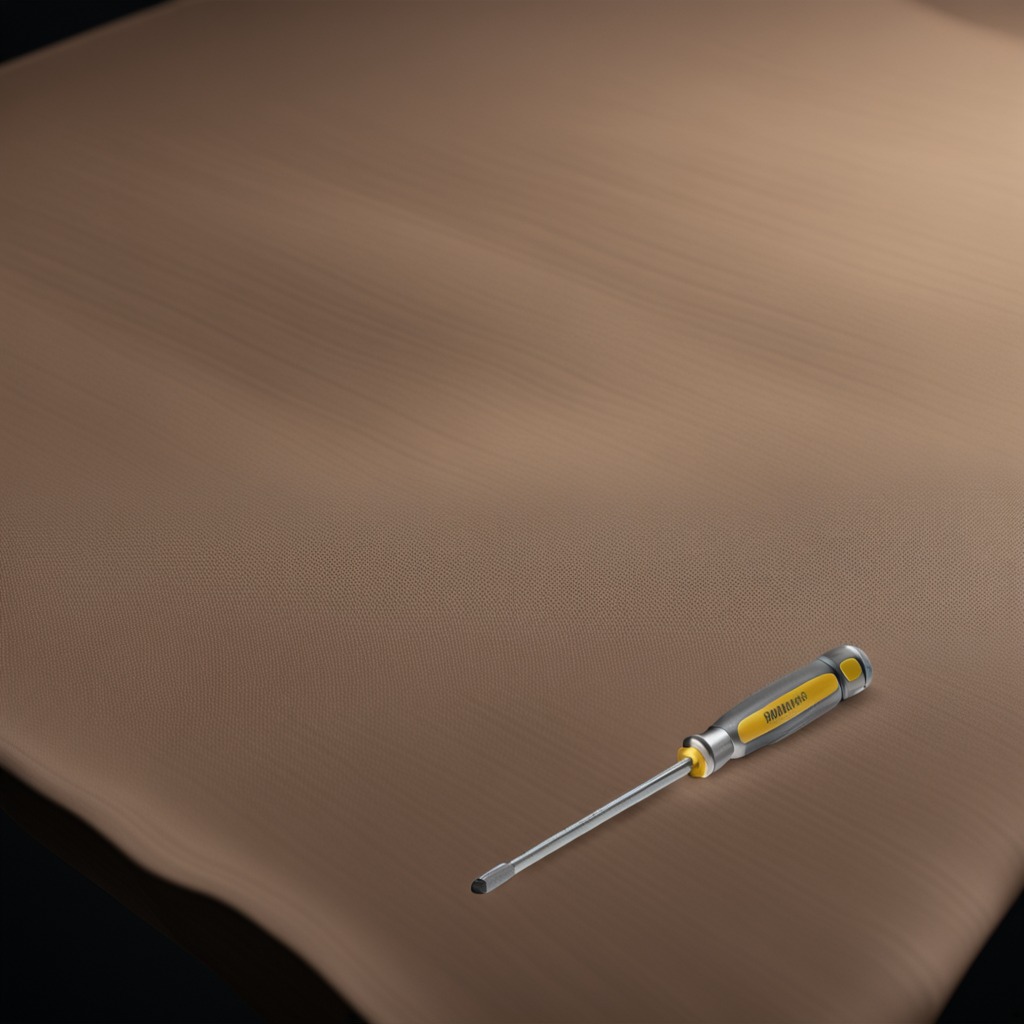
A screwdriver lying on a wooden table.